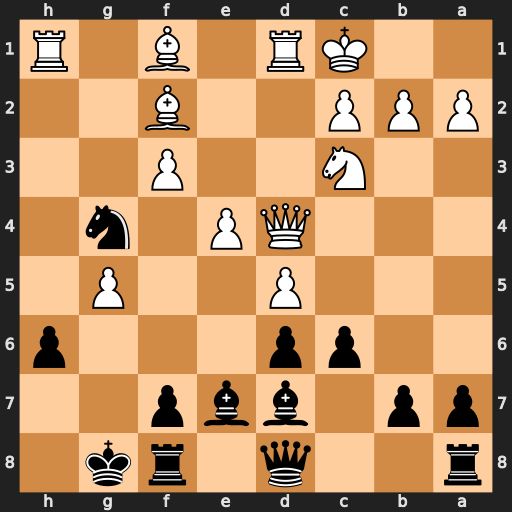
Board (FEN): r2q1rk1/pp1bbp2/2pp3p/3P2P1/3QP1n1/2N2P2/PPP2B2/2KR1B1R
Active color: b
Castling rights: -
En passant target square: -
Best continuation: Bxg5+ Kb1 c5 Qd2 Bxd2